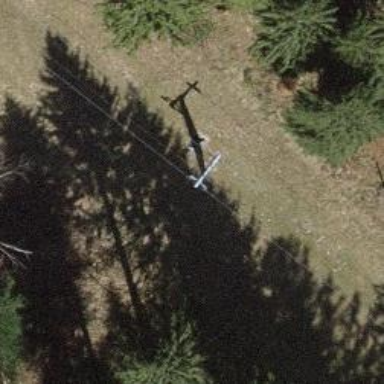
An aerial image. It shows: Pylon for aerialway.